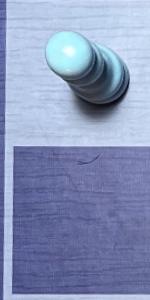
Label: Empty